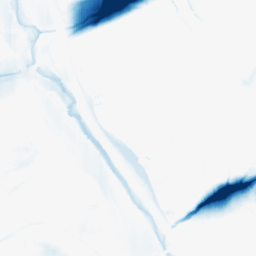
Category: morphological
Decomposition family: morphological_ellipse
Decomposition parameters: operation: closing
width: 50
height: 10
Upsampling method: bicubic_16x
Upsampling parameters: scale: 16
Upsampling scale: 16